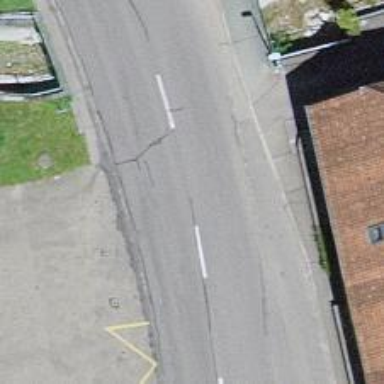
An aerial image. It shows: Secondary road.